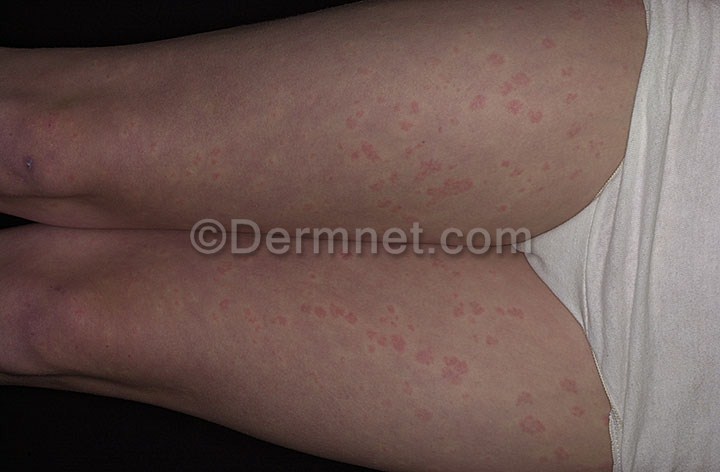
Disease: Exanthems and Drug Eruptions